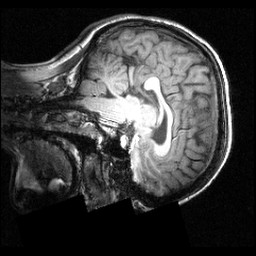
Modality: T1w
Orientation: sagittal
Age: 16
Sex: female
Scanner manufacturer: siemens
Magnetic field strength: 3.951 T
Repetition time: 1.5 s
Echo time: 0.00335 s